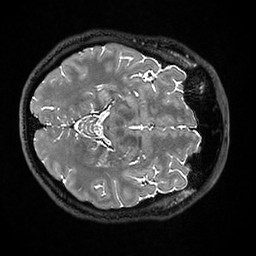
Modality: T2w
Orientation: axial
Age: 44
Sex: male
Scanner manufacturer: ge
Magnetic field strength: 3 T
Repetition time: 3.202 s
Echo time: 0.05934 s